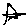
Label: star